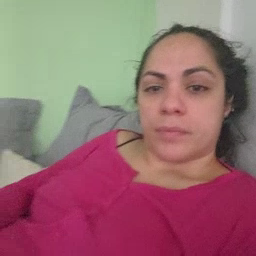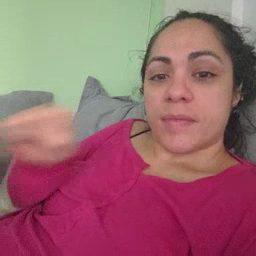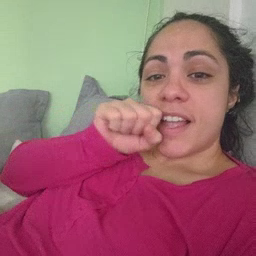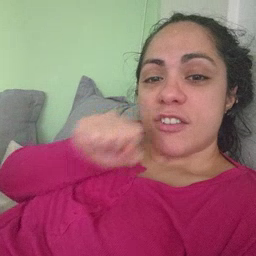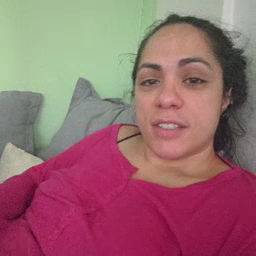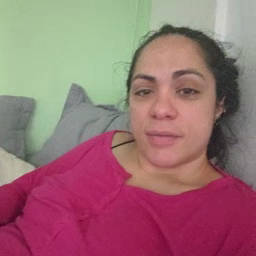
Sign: carrot